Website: macys
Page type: cart
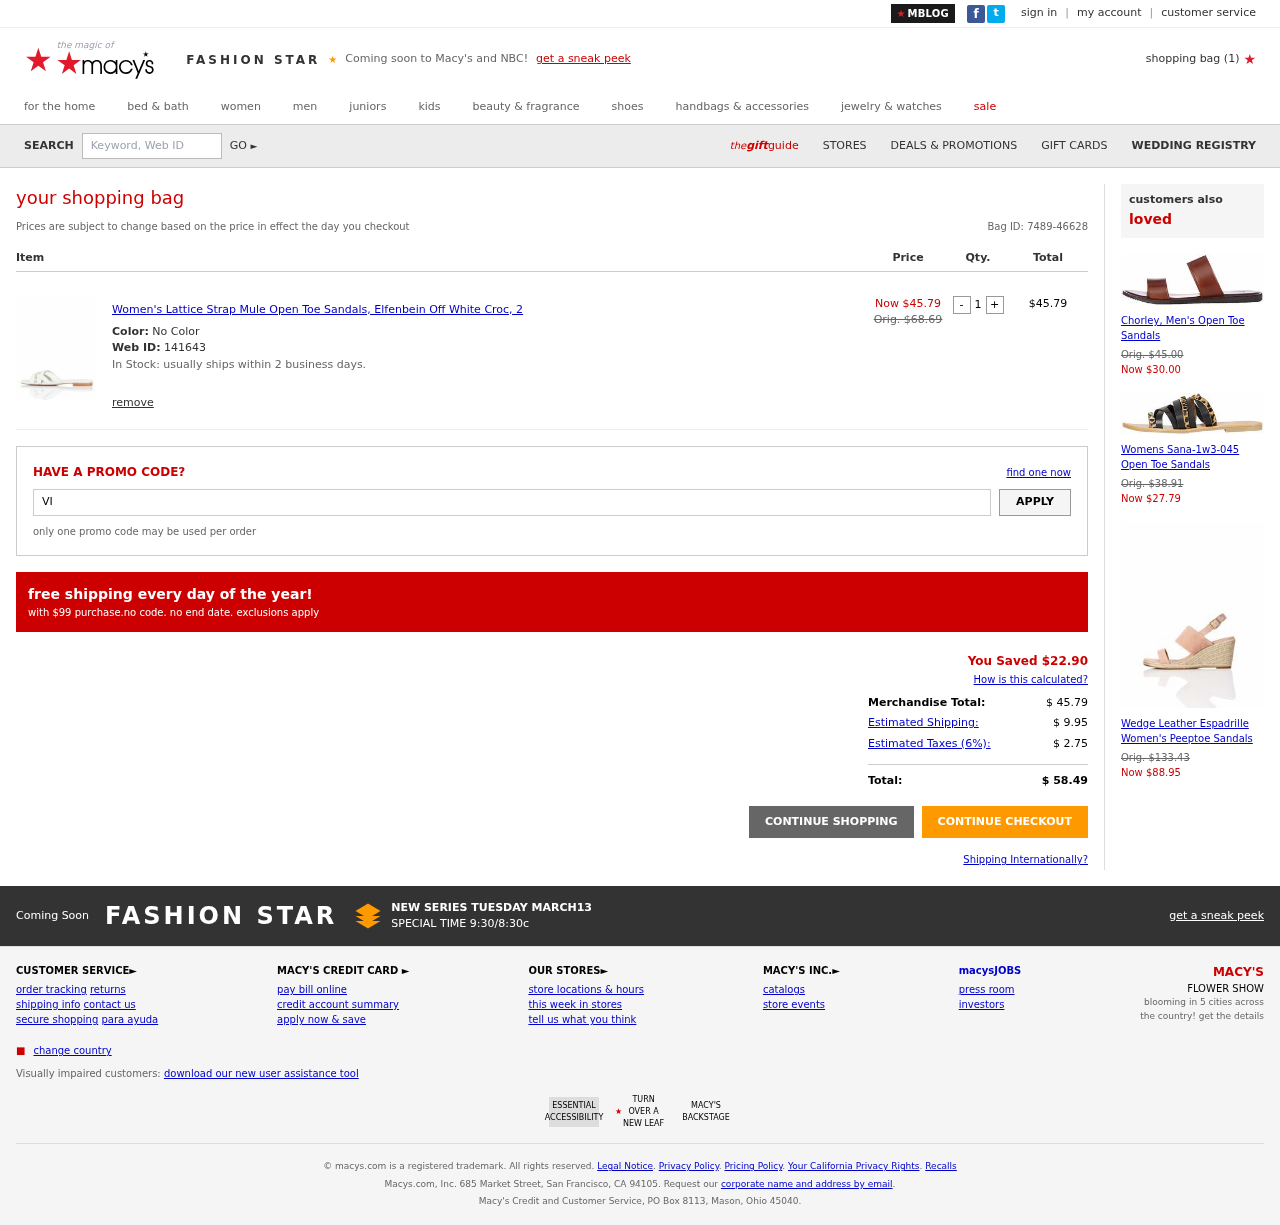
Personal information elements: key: PII_PROMO_CODE
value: VIP6483
Product elements: key: PRODUCT1_NAME
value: Women's Lattice Strap Mule Open Toe Sandals, Elfenbein Off White Croc, 2
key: PRODUCT1_PRICE
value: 45.79
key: PRODUCT1_QUANTITY
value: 1
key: PRODUCT2_NAME
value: Chorley, Men's Open Toe Sandals
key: PRODUCT2_PRICE
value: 30
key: PRODUCT3_NAME
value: Womens Sana-1w3-045 Open Toe Sandals
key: PRODUCT3_PRICE
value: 27.79
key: PRODUCT4_NAME
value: Wedge Leather Espadrille Women's Peeptoe Sandals
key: PRODUCT4_PRICE
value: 88.95
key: PRODUCT1_SKU
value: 141643
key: PRODUCT1_ORIGINAL_PRICE
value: Orig. $68.69
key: PRODUCT1_TOTAL
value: $45.79
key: PRODUCT2_ORIGINAL_PRICE
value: Orig. $45.00
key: PRODUCT3_ORIGINAL_PRICE
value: Orig. $38.91
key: PRODUCT4_ORIGINAL_PRICE
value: Orig. $133.43
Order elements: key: ORDER_NUM_ITEMS
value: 1
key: ORDER_ID
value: Bag ID: 7489-46628
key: ORDER_SAVINGS
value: $22.90
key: ORDER_SUBTOTAL
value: $ 45.79
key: ORDER_SHIPPING_COST
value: $ 9.95
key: ORDER_TAX
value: $ 2.75
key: ORDER_TOTAL
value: $ 58.49